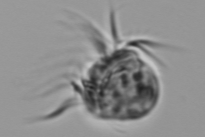
Label: Leegaardiella_ovalis